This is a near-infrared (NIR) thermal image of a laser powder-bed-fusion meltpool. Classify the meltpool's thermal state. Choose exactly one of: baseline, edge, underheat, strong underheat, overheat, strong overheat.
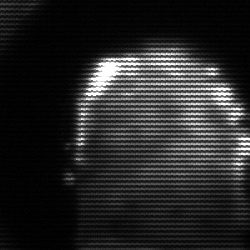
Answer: baseline